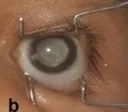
Cataract in the left eye.
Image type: medical_photograph (other_medical_photograph)